Aerial crown-view tile of a tropical tree (Barro Colorado Island, Panama), acquired 20250317:
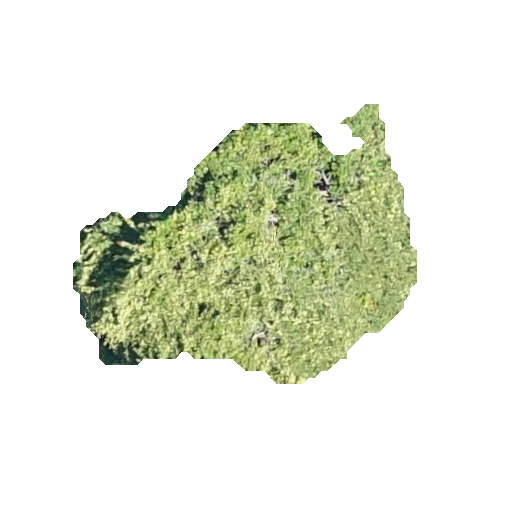
Species: Prioria copaifera
GBIF accepted scientific name: Prioria copaifera
Crown area: 93.996 m²